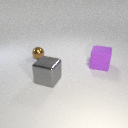
large purple rubber cube to the right of small brown metal sphere